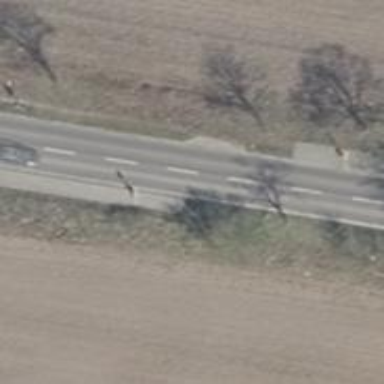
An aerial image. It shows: Secondary road with asphalt surface and lane markings.